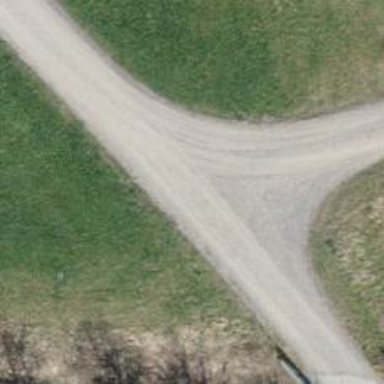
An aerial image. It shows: Track with grade 2 gravel surface.